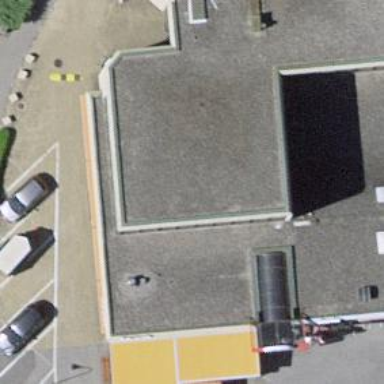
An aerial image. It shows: Cafe.